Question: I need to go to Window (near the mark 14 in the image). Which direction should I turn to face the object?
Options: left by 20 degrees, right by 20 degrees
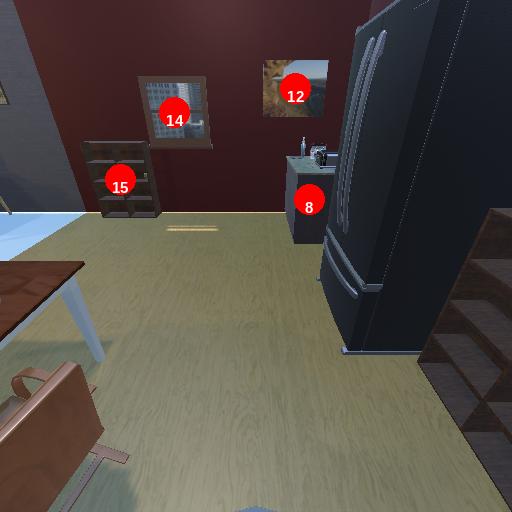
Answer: left by 20 degrees